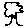
Label: tree